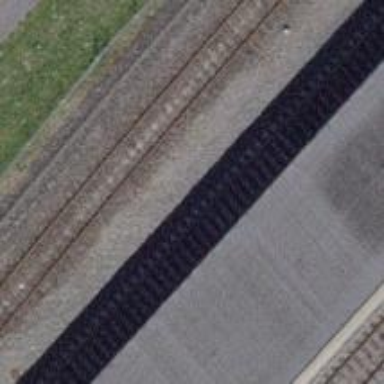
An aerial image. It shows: Railway track with contact lines for electrification.